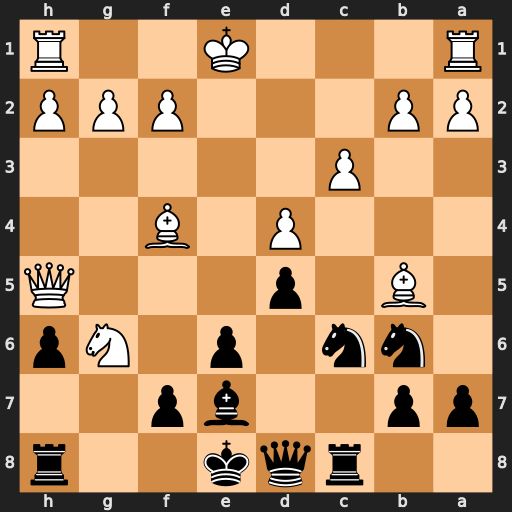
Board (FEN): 2rqk2r/pp2bp2/1nn1p1Np/1B1p3Q/3P1B2/2P5/PP3PPP/R3K2R
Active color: b
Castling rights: KQk
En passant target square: -
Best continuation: fxg6 Qxg6+ Kd7